Field crop: maize
Growth stage: 2
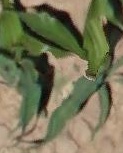
Species: maize